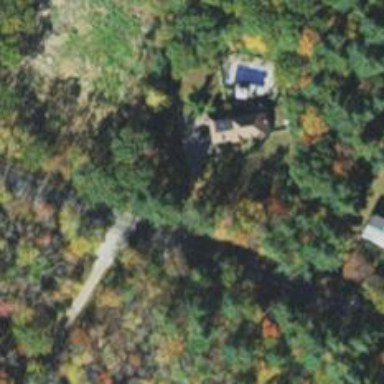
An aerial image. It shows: Driveway.